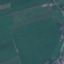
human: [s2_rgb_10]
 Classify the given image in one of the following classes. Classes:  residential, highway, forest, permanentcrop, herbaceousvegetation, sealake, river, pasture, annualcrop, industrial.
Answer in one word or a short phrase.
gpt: Pasture